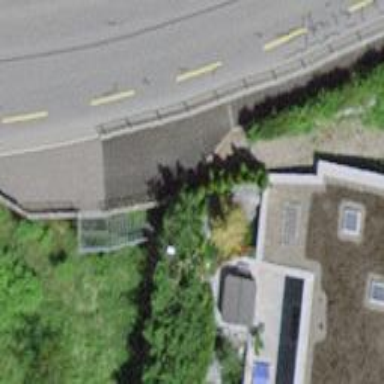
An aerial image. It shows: Set of steps on the road.